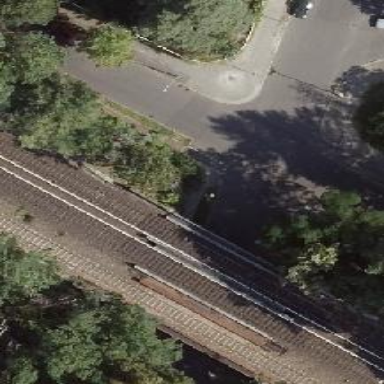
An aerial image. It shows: Bridge used by the electrified light rail system.